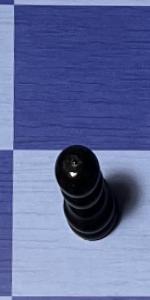
Label: Pawn_Black